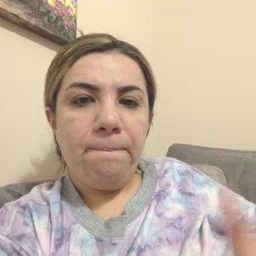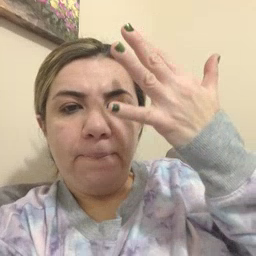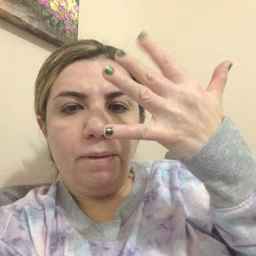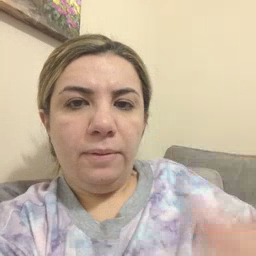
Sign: finger